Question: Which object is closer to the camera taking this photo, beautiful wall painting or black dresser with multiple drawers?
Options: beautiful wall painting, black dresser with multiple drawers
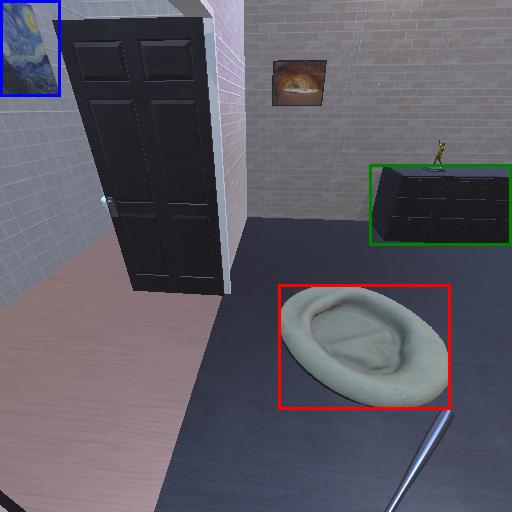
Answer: beautiful wall painting